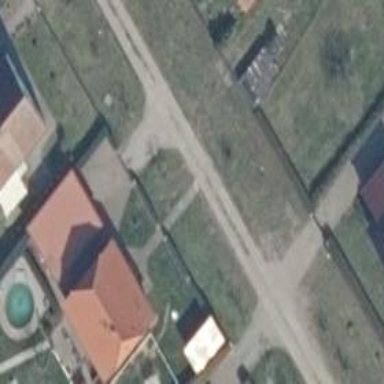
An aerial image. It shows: Residential road with high-quality surface.